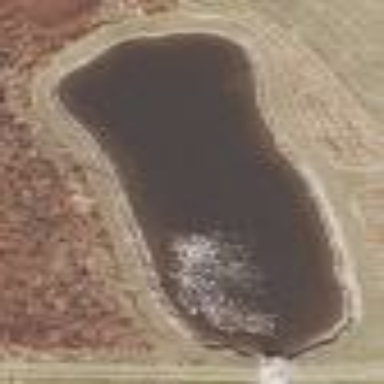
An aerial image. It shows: Reservoir of water.